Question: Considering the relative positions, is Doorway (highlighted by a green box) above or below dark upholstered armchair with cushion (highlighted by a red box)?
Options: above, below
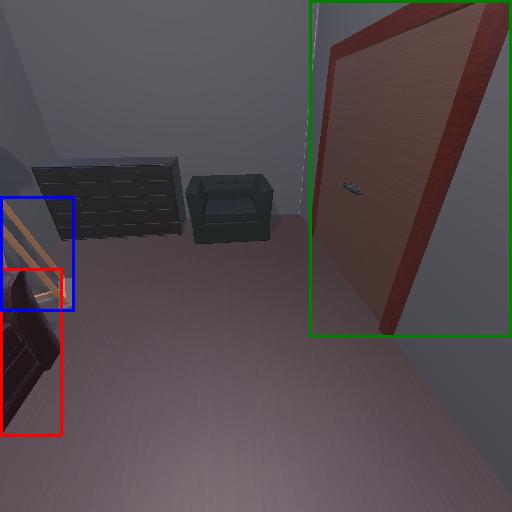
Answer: above